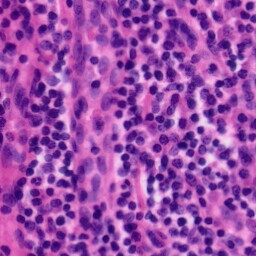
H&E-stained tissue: Tonsil